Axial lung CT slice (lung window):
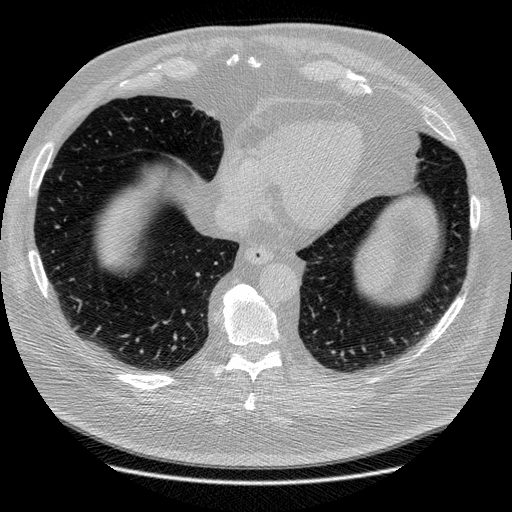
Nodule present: no